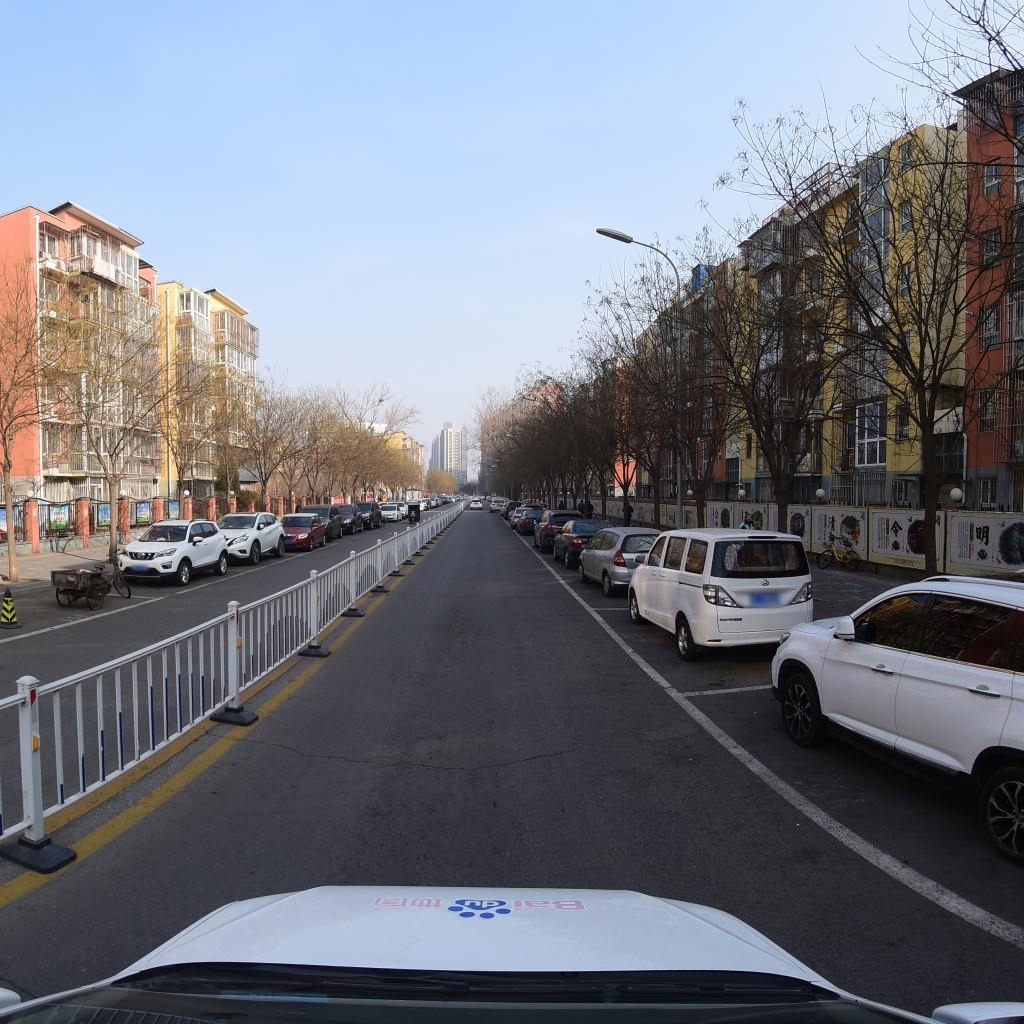
Region: Fengtai
Road damage annotations: transverse crack, transverse crack